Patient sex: M
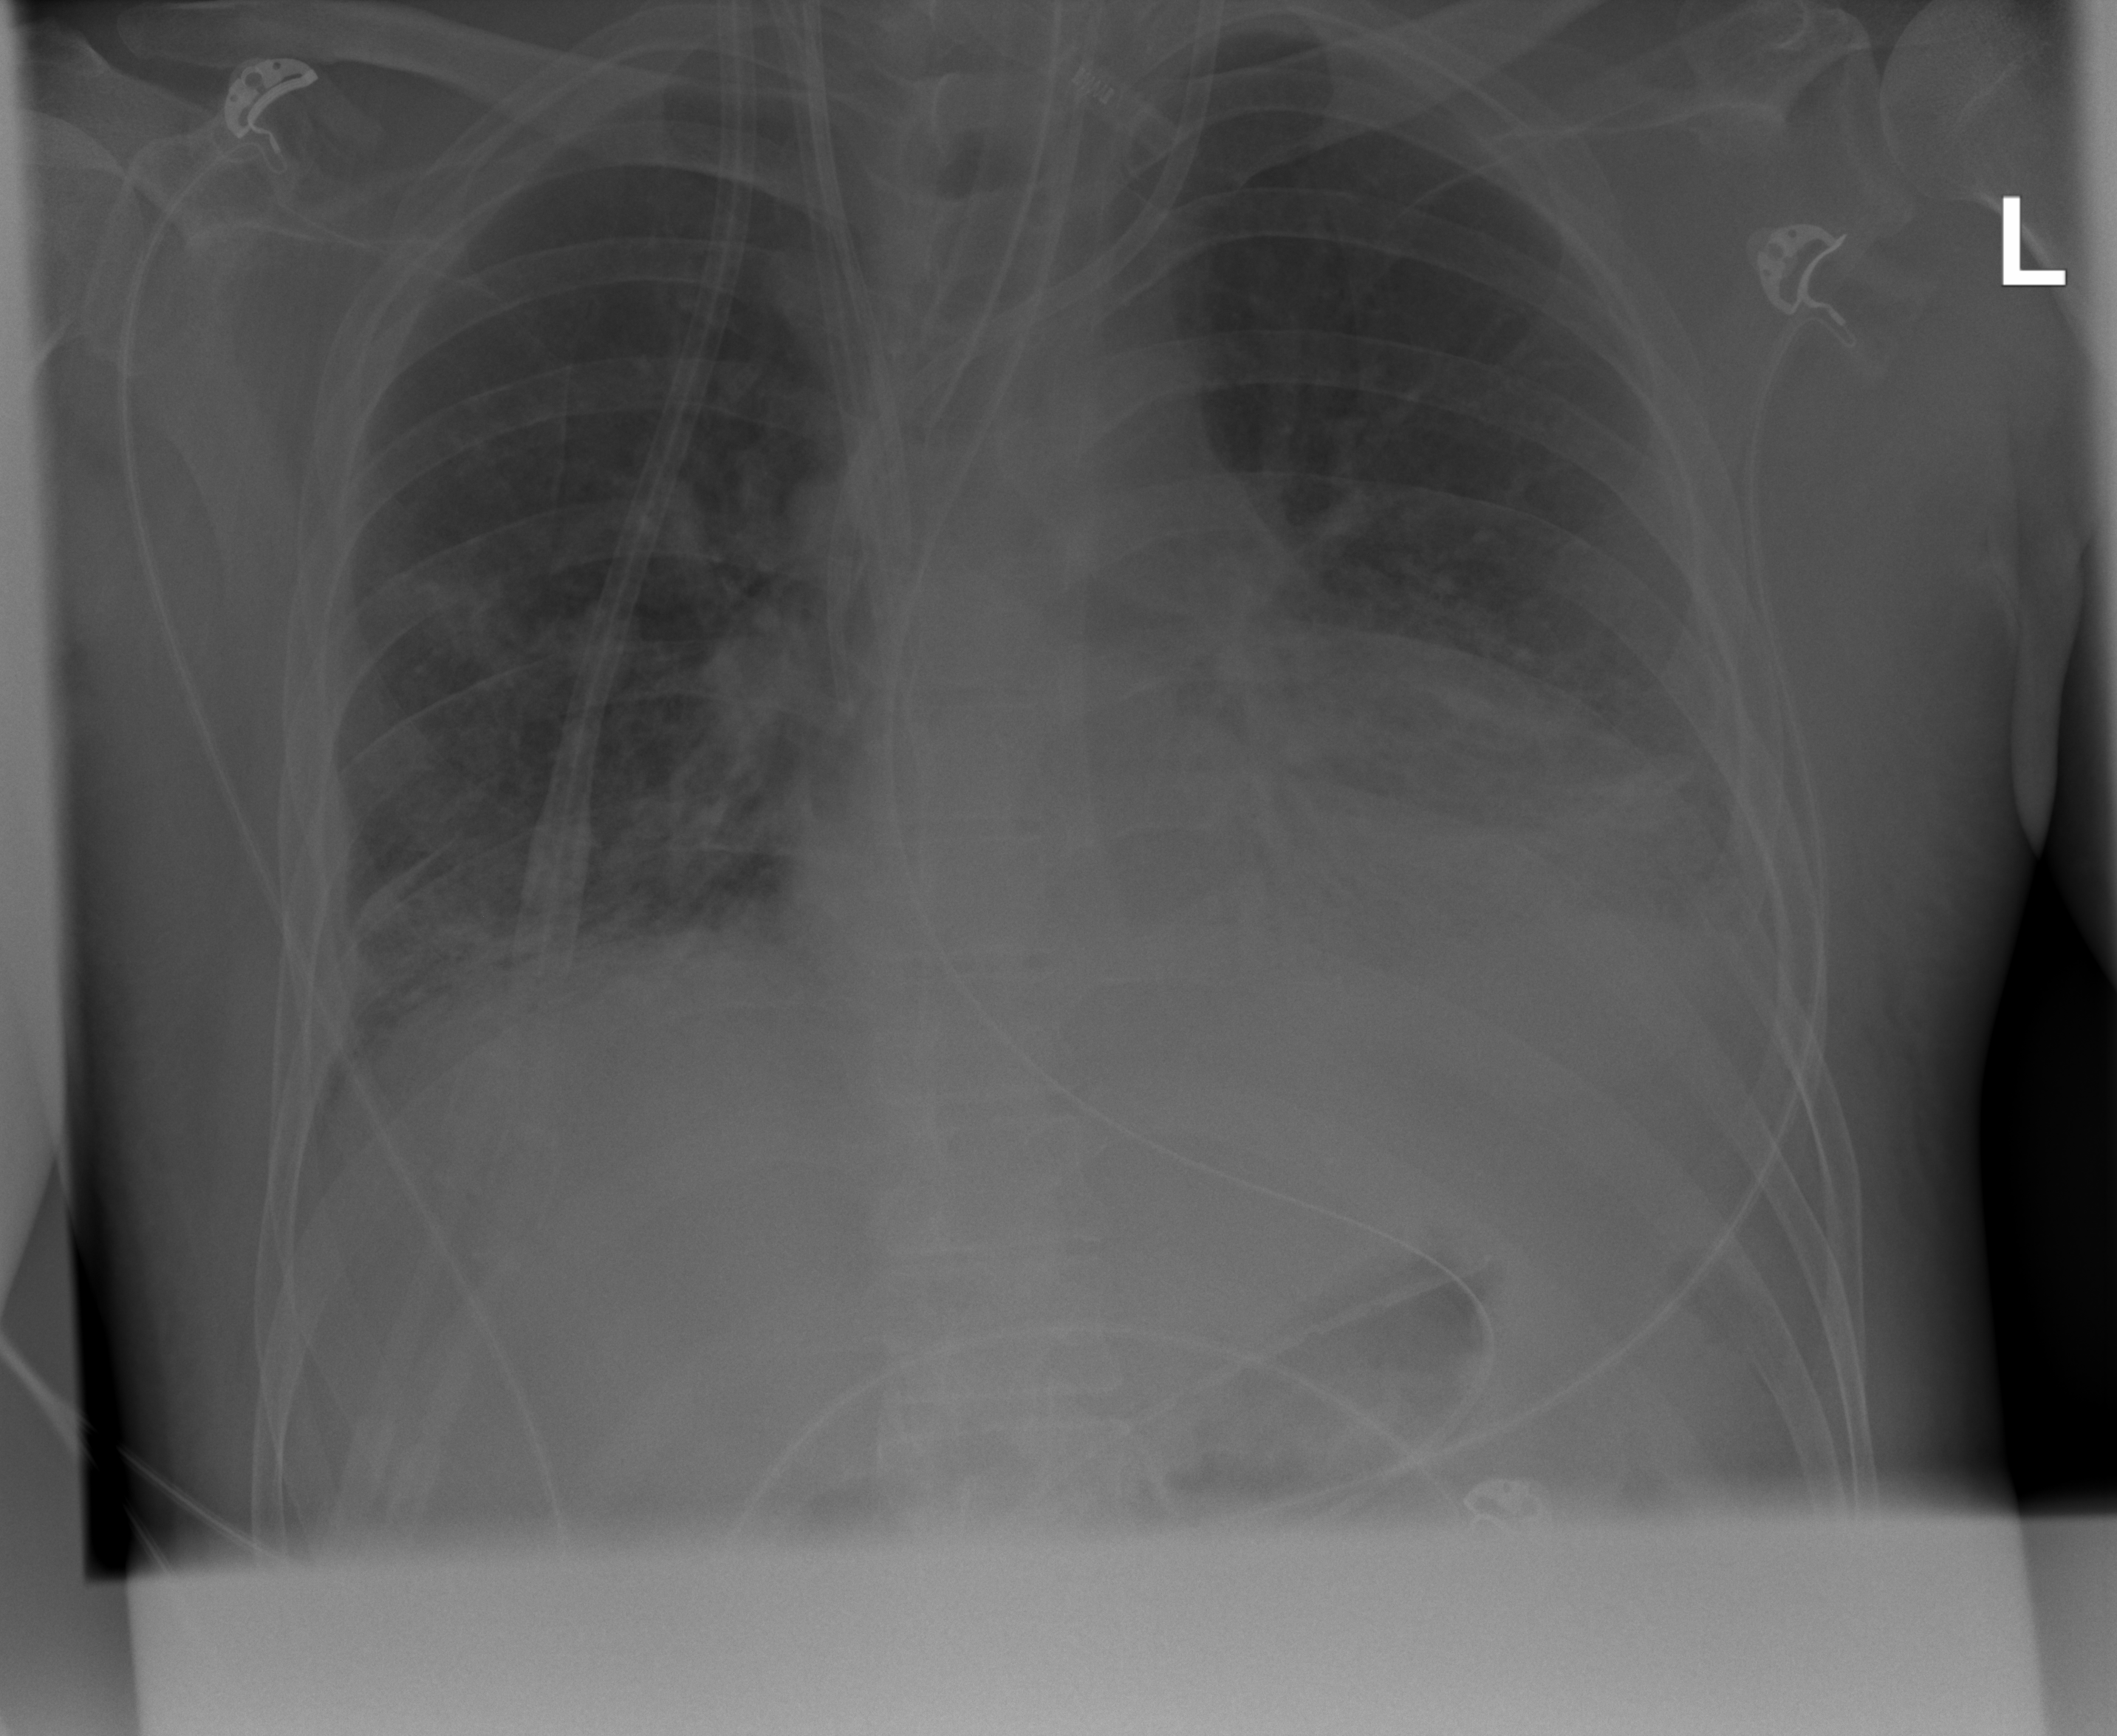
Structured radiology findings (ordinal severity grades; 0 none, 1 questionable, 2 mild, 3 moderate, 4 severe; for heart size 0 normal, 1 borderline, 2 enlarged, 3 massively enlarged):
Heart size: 2
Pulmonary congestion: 2
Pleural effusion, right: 2
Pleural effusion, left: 2
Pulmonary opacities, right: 2
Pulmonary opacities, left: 2
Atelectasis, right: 2
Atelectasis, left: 2